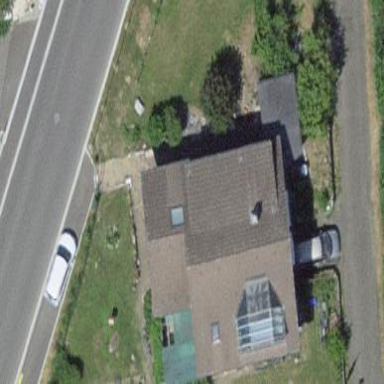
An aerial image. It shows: Building with tiled roof.